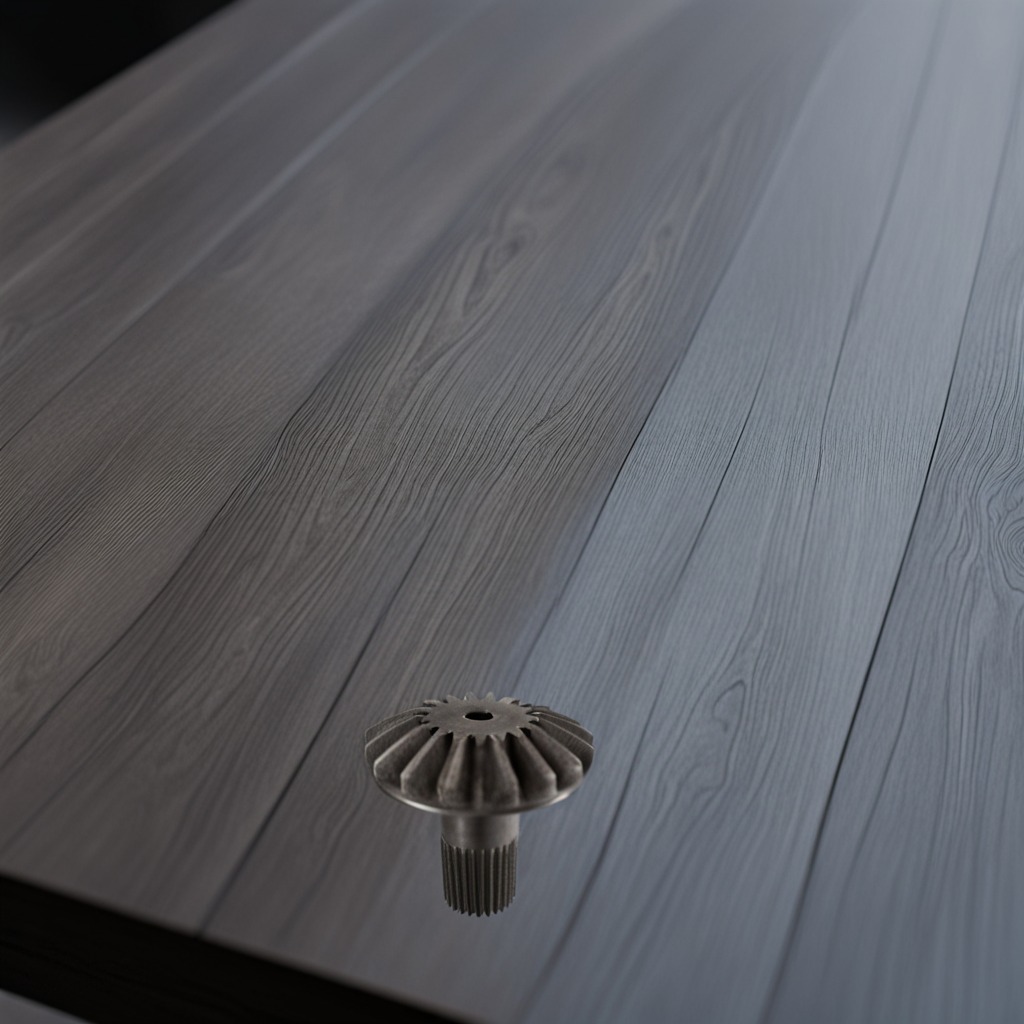
A steel gear with teeth is lying on the old table in a small garage at twilight.